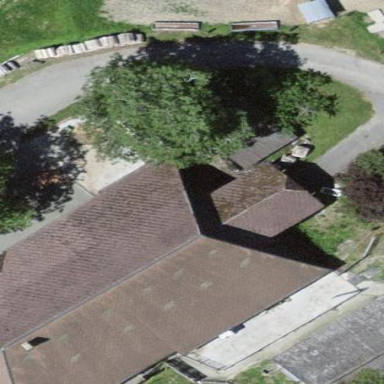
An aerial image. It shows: Farm building.